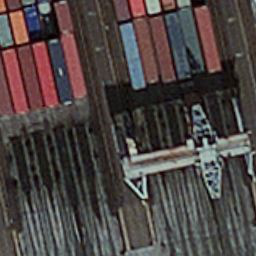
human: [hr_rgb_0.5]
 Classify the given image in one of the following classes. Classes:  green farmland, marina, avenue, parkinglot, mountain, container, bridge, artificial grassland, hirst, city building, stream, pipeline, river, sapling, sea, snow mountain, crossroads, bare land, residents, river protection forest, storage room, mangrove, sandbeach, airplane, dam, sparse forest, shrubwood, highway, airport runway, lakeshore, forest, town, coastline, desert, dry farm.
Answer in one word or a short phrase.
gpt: container